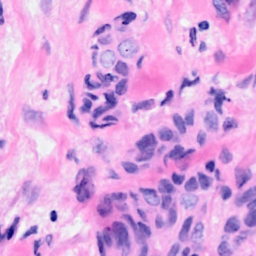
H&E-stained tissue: Breast